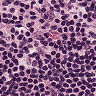
Metastatic tissue present: no